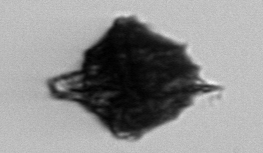
Label: Gonyaulax